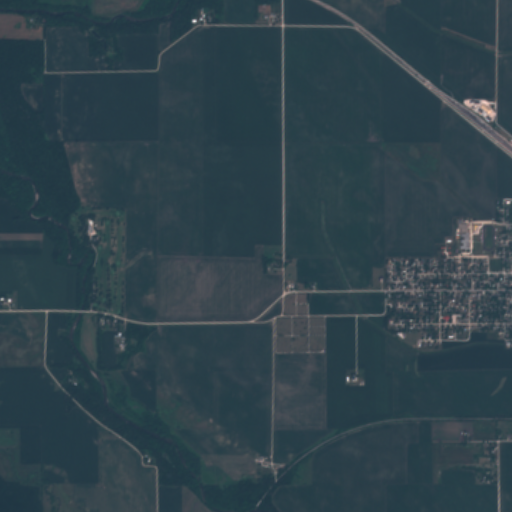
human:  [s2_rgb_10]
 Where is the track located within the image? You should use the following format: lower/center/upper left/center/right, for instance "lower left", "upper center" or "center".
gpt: The track is located in the center right of the image.
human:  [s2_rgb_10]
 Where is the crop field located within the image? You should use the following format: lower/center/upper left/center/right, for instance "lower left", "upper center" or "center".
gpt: There is no crop field in the image.